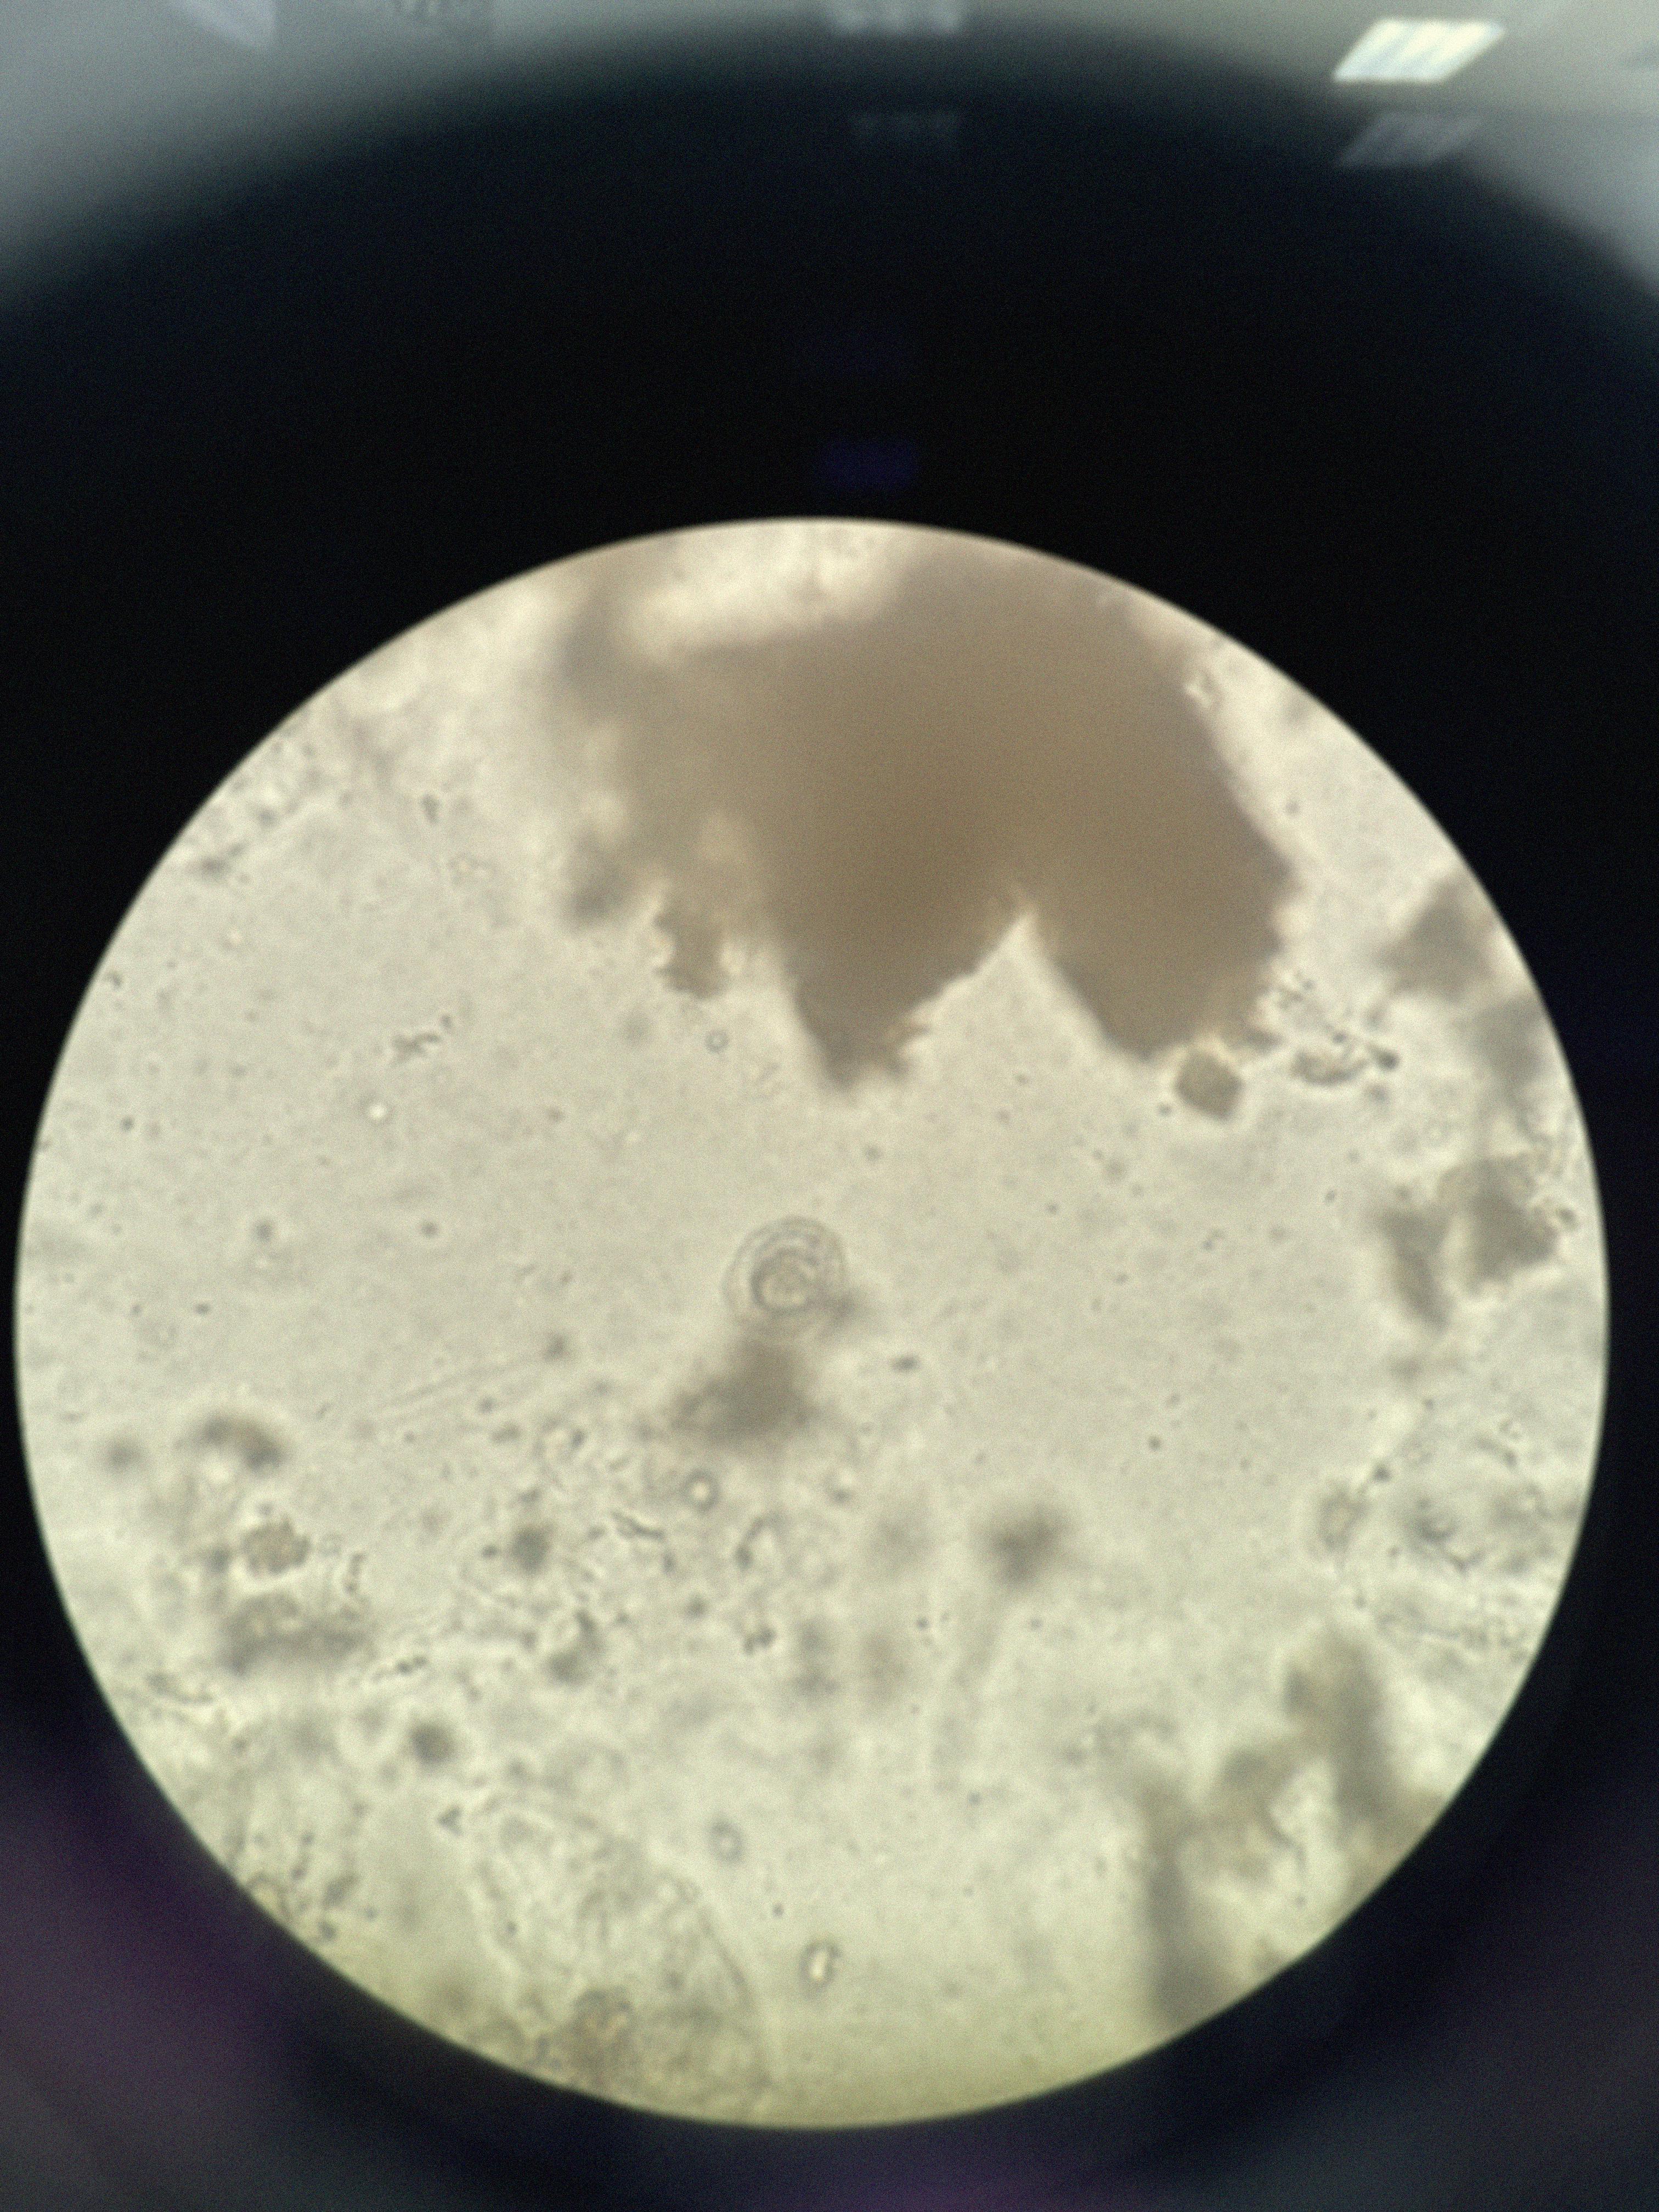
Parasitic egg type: Hymenolepis nana